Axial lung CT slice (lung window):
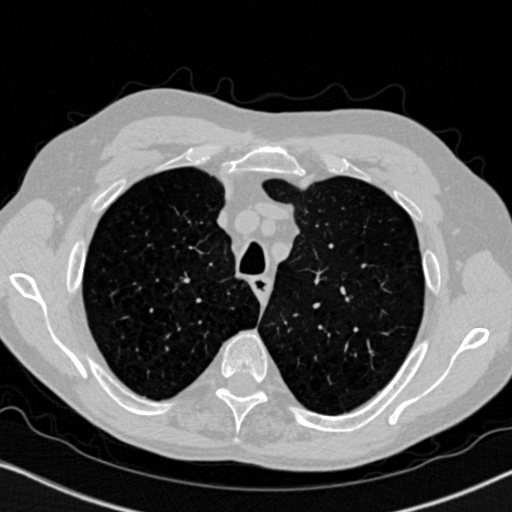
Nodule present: no